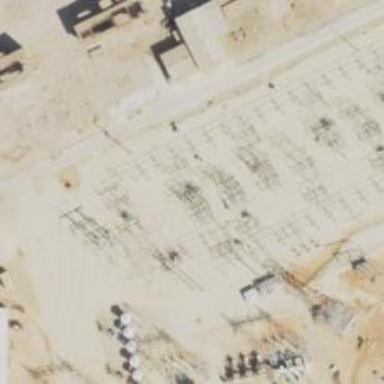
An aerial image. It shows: Switch for power supply.